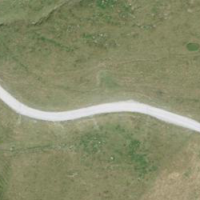
EUNIS habitat code: 24
Species observed at this site:
Carduus defloratus